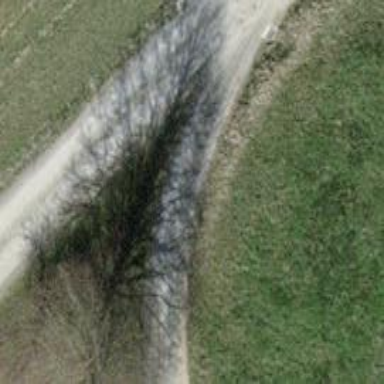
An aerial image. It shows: Track with pebblestone surface. The track type is grade2.